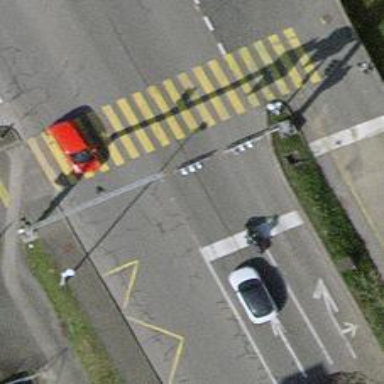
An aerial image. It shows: Road with traffic signals.